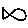
Label: fish